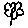
Label: flower